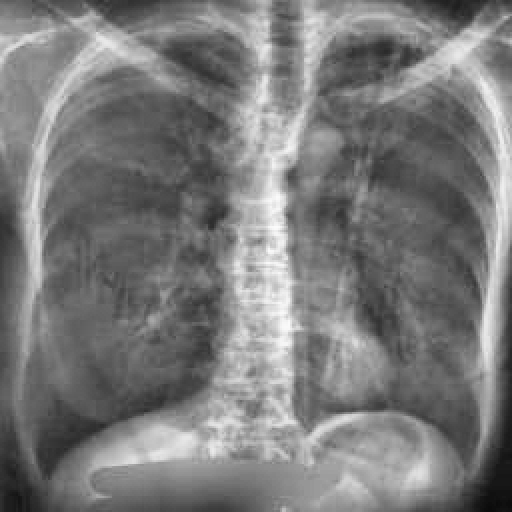
Finding: TUBERCULOSIS